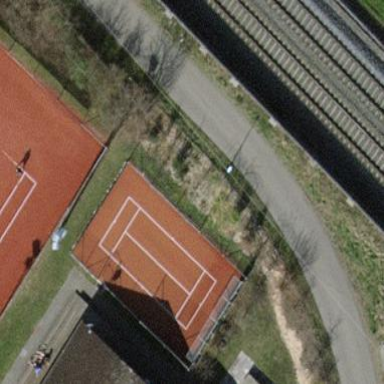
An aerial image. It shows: Tennis court in leisure pitch.